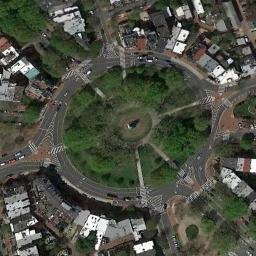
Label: roundabout